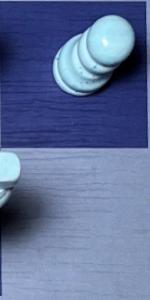
Label: Empty